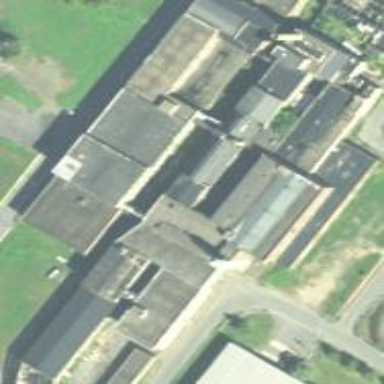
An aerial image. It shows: Manufacturing building.